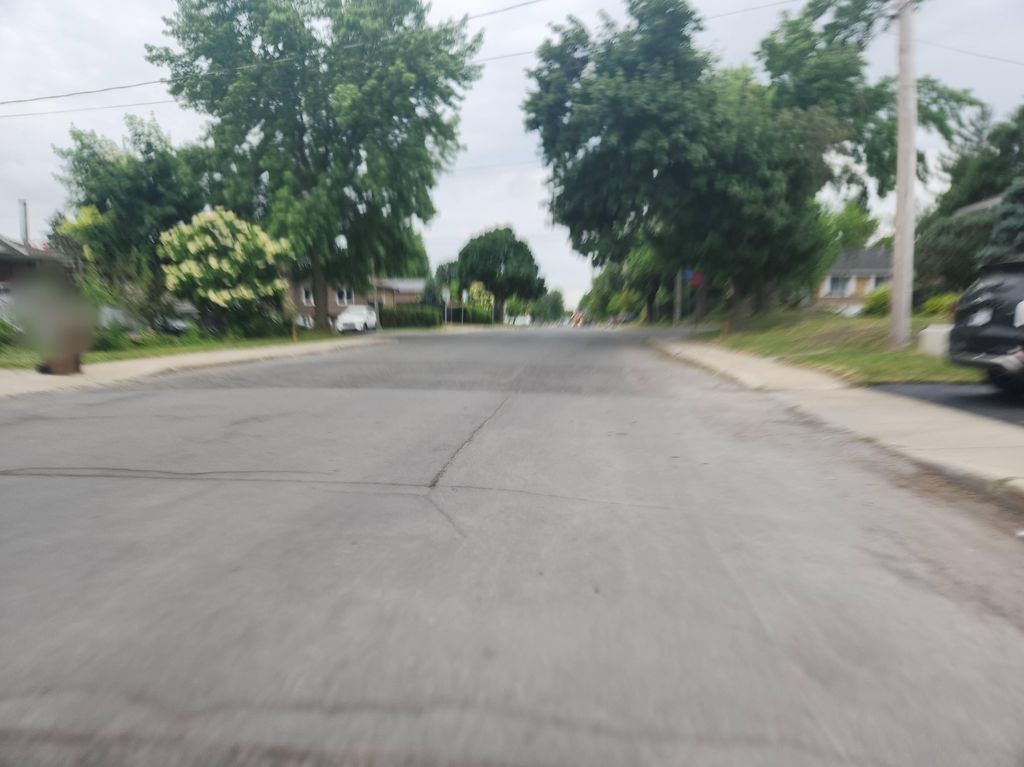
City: montreal